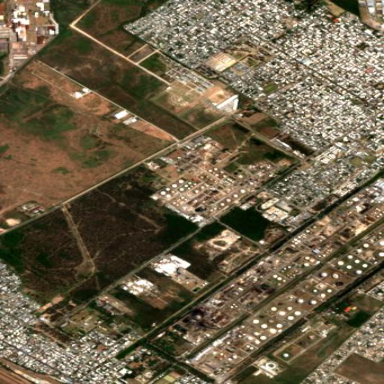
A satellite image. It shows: Industrial area with oil refinery.